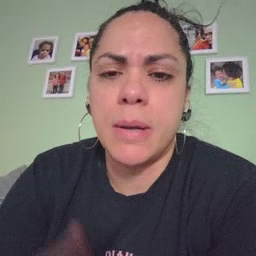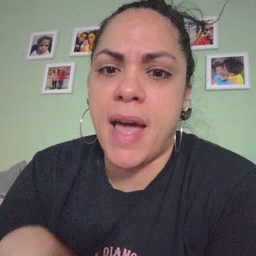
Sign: bad